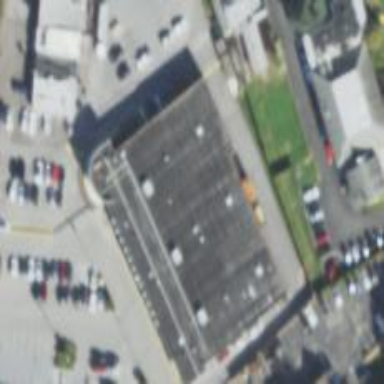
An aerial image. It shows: Building with bowling alley inside.